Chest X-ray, AP view. Patient: 47 years old, sex M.
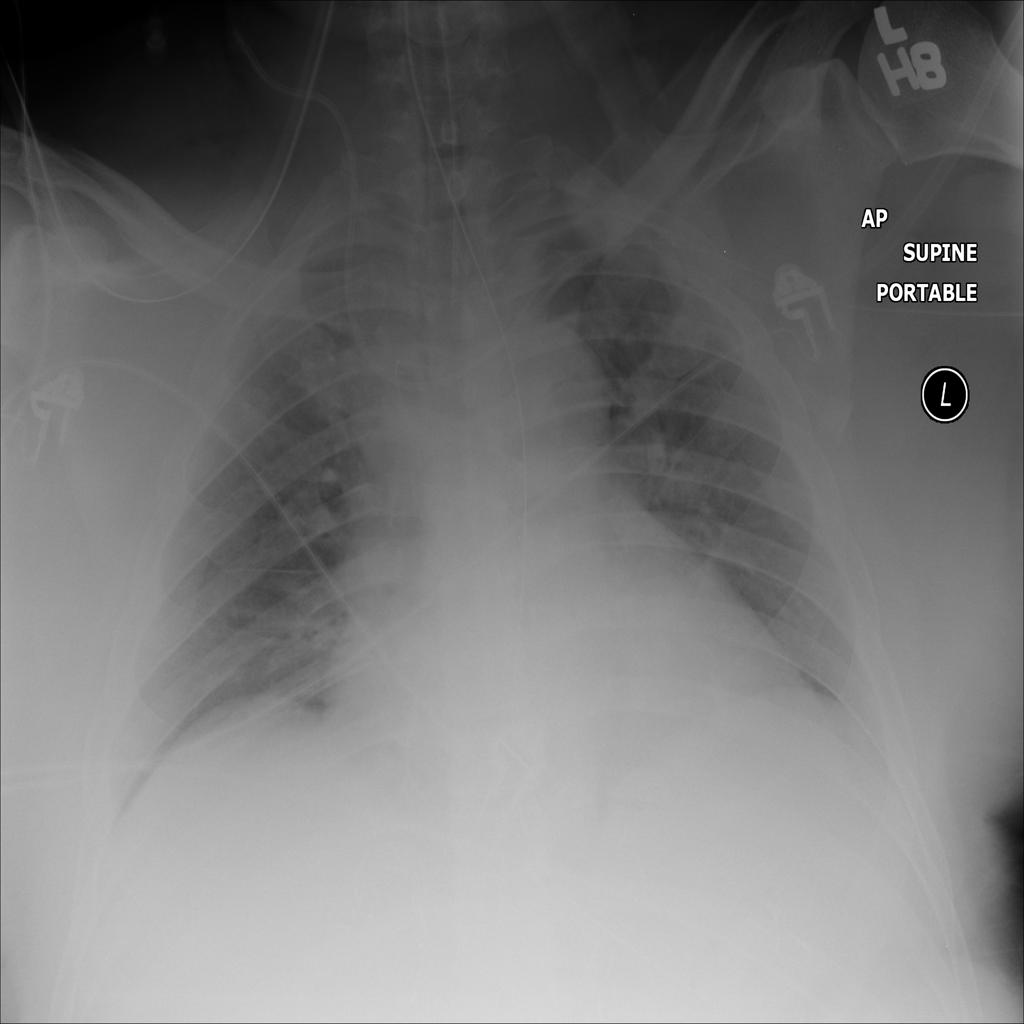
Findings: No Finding